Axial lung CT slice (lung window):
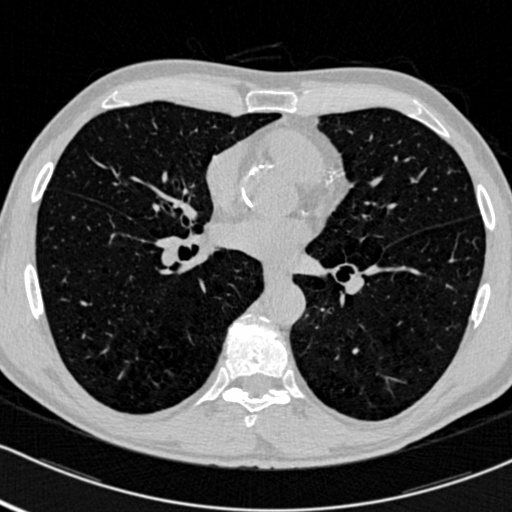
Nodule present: no